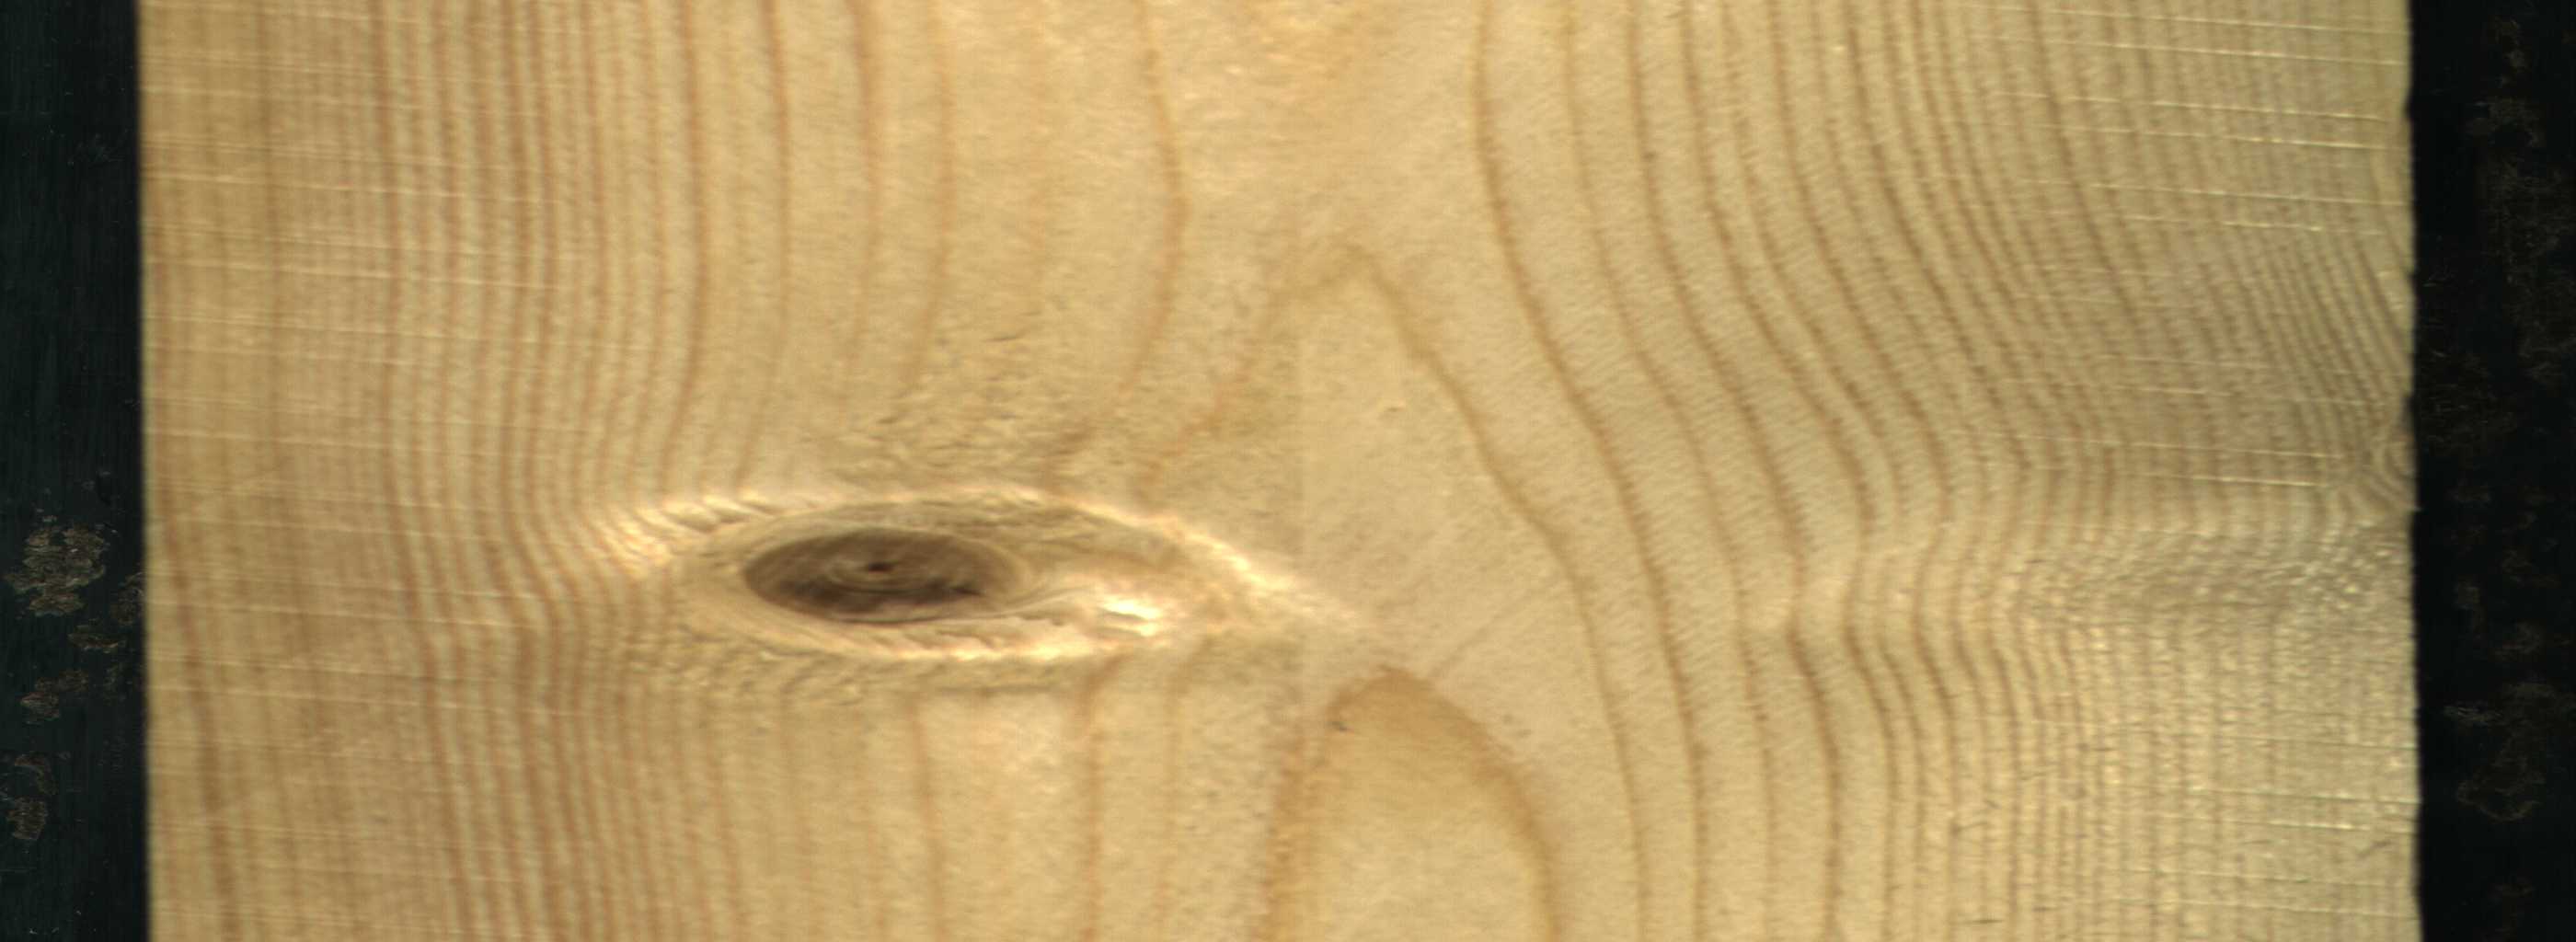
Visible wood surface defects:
Live_Knot